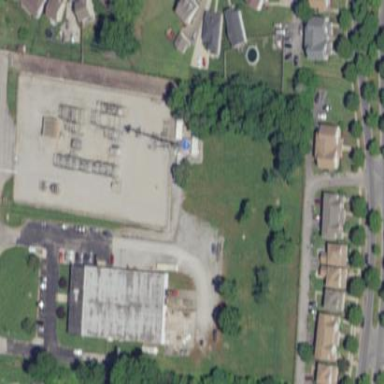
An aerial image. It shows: Power substation.